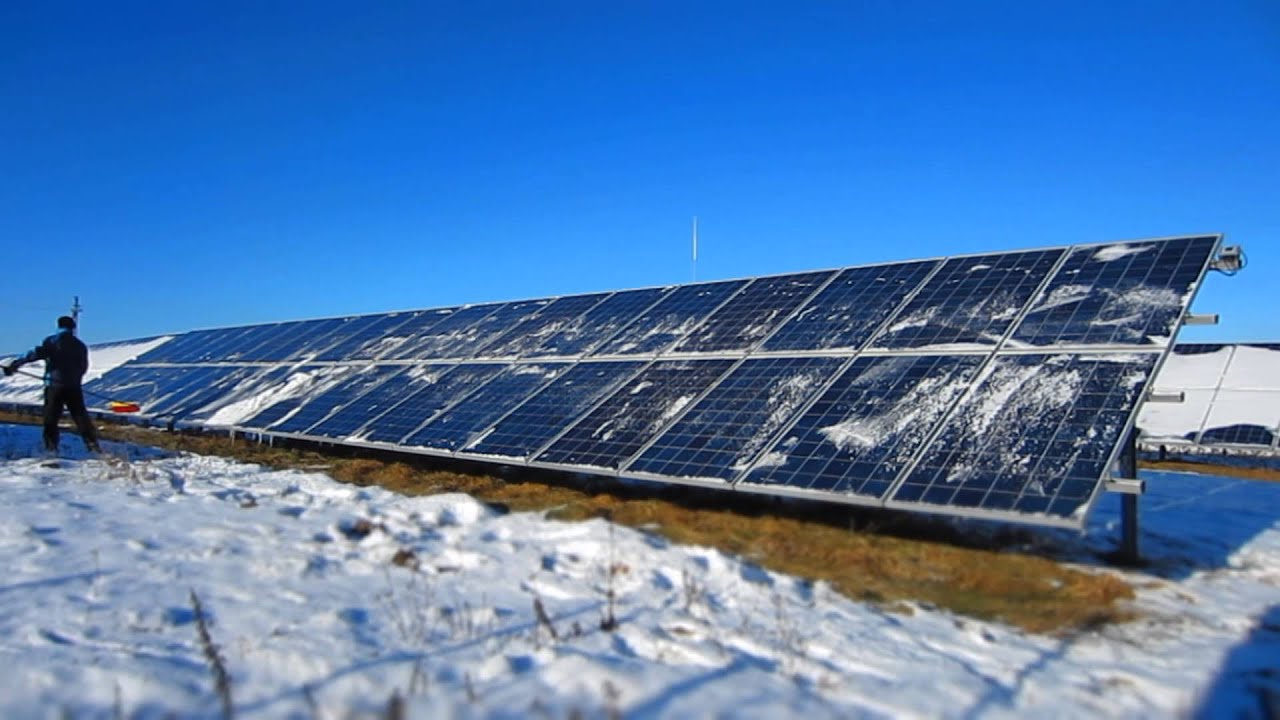
Label: Snow-Covered